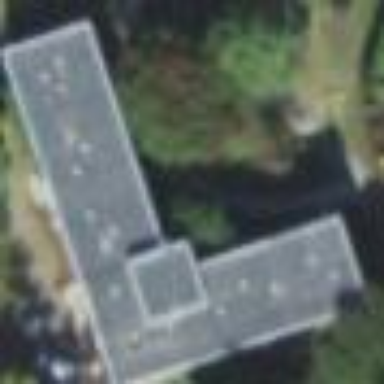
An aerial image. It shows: Dormitory building.